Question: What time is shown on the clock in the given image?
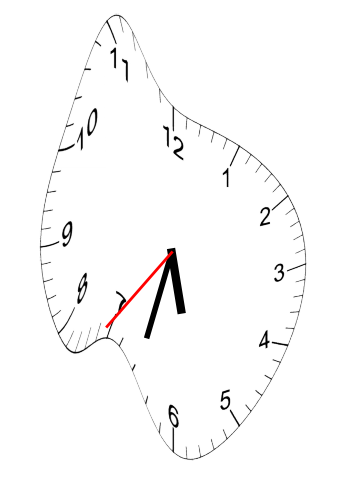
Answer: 05:32:36